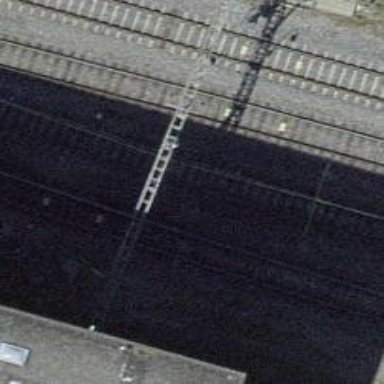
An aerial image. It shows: Single-track railway with electrified contact lines.